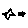
Label: star